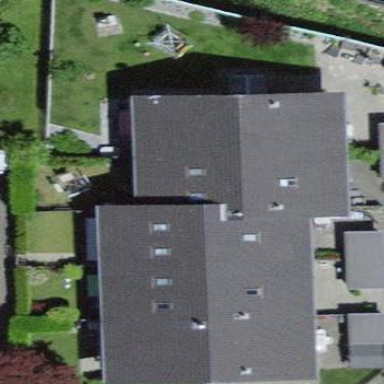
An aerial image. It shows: Terrace building with gabled roof.